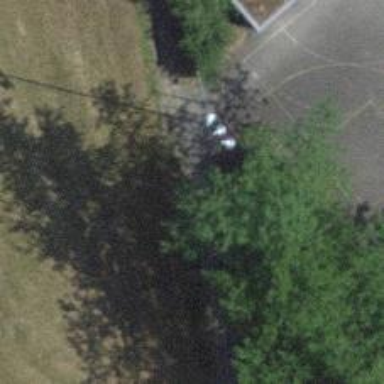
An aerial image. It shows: Compacted footway.